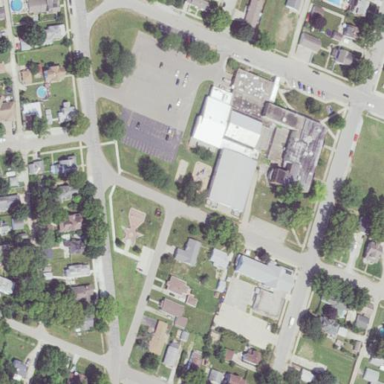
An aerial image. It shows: Community centre building.